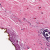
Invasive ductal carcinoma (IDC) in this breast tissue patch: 0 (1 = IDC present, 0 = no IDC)